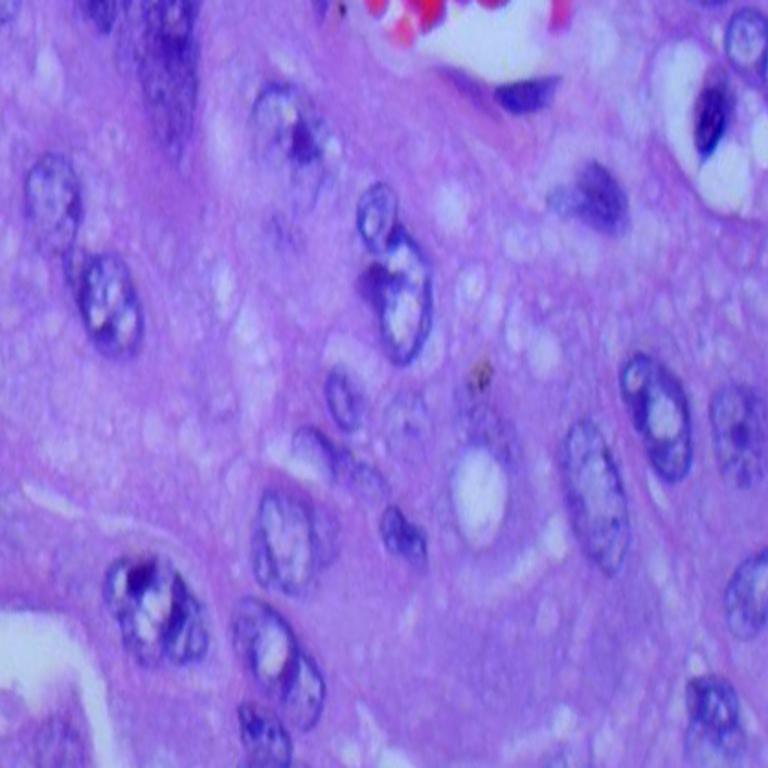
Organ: lung
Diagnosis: adenocarcinomas